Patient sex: F
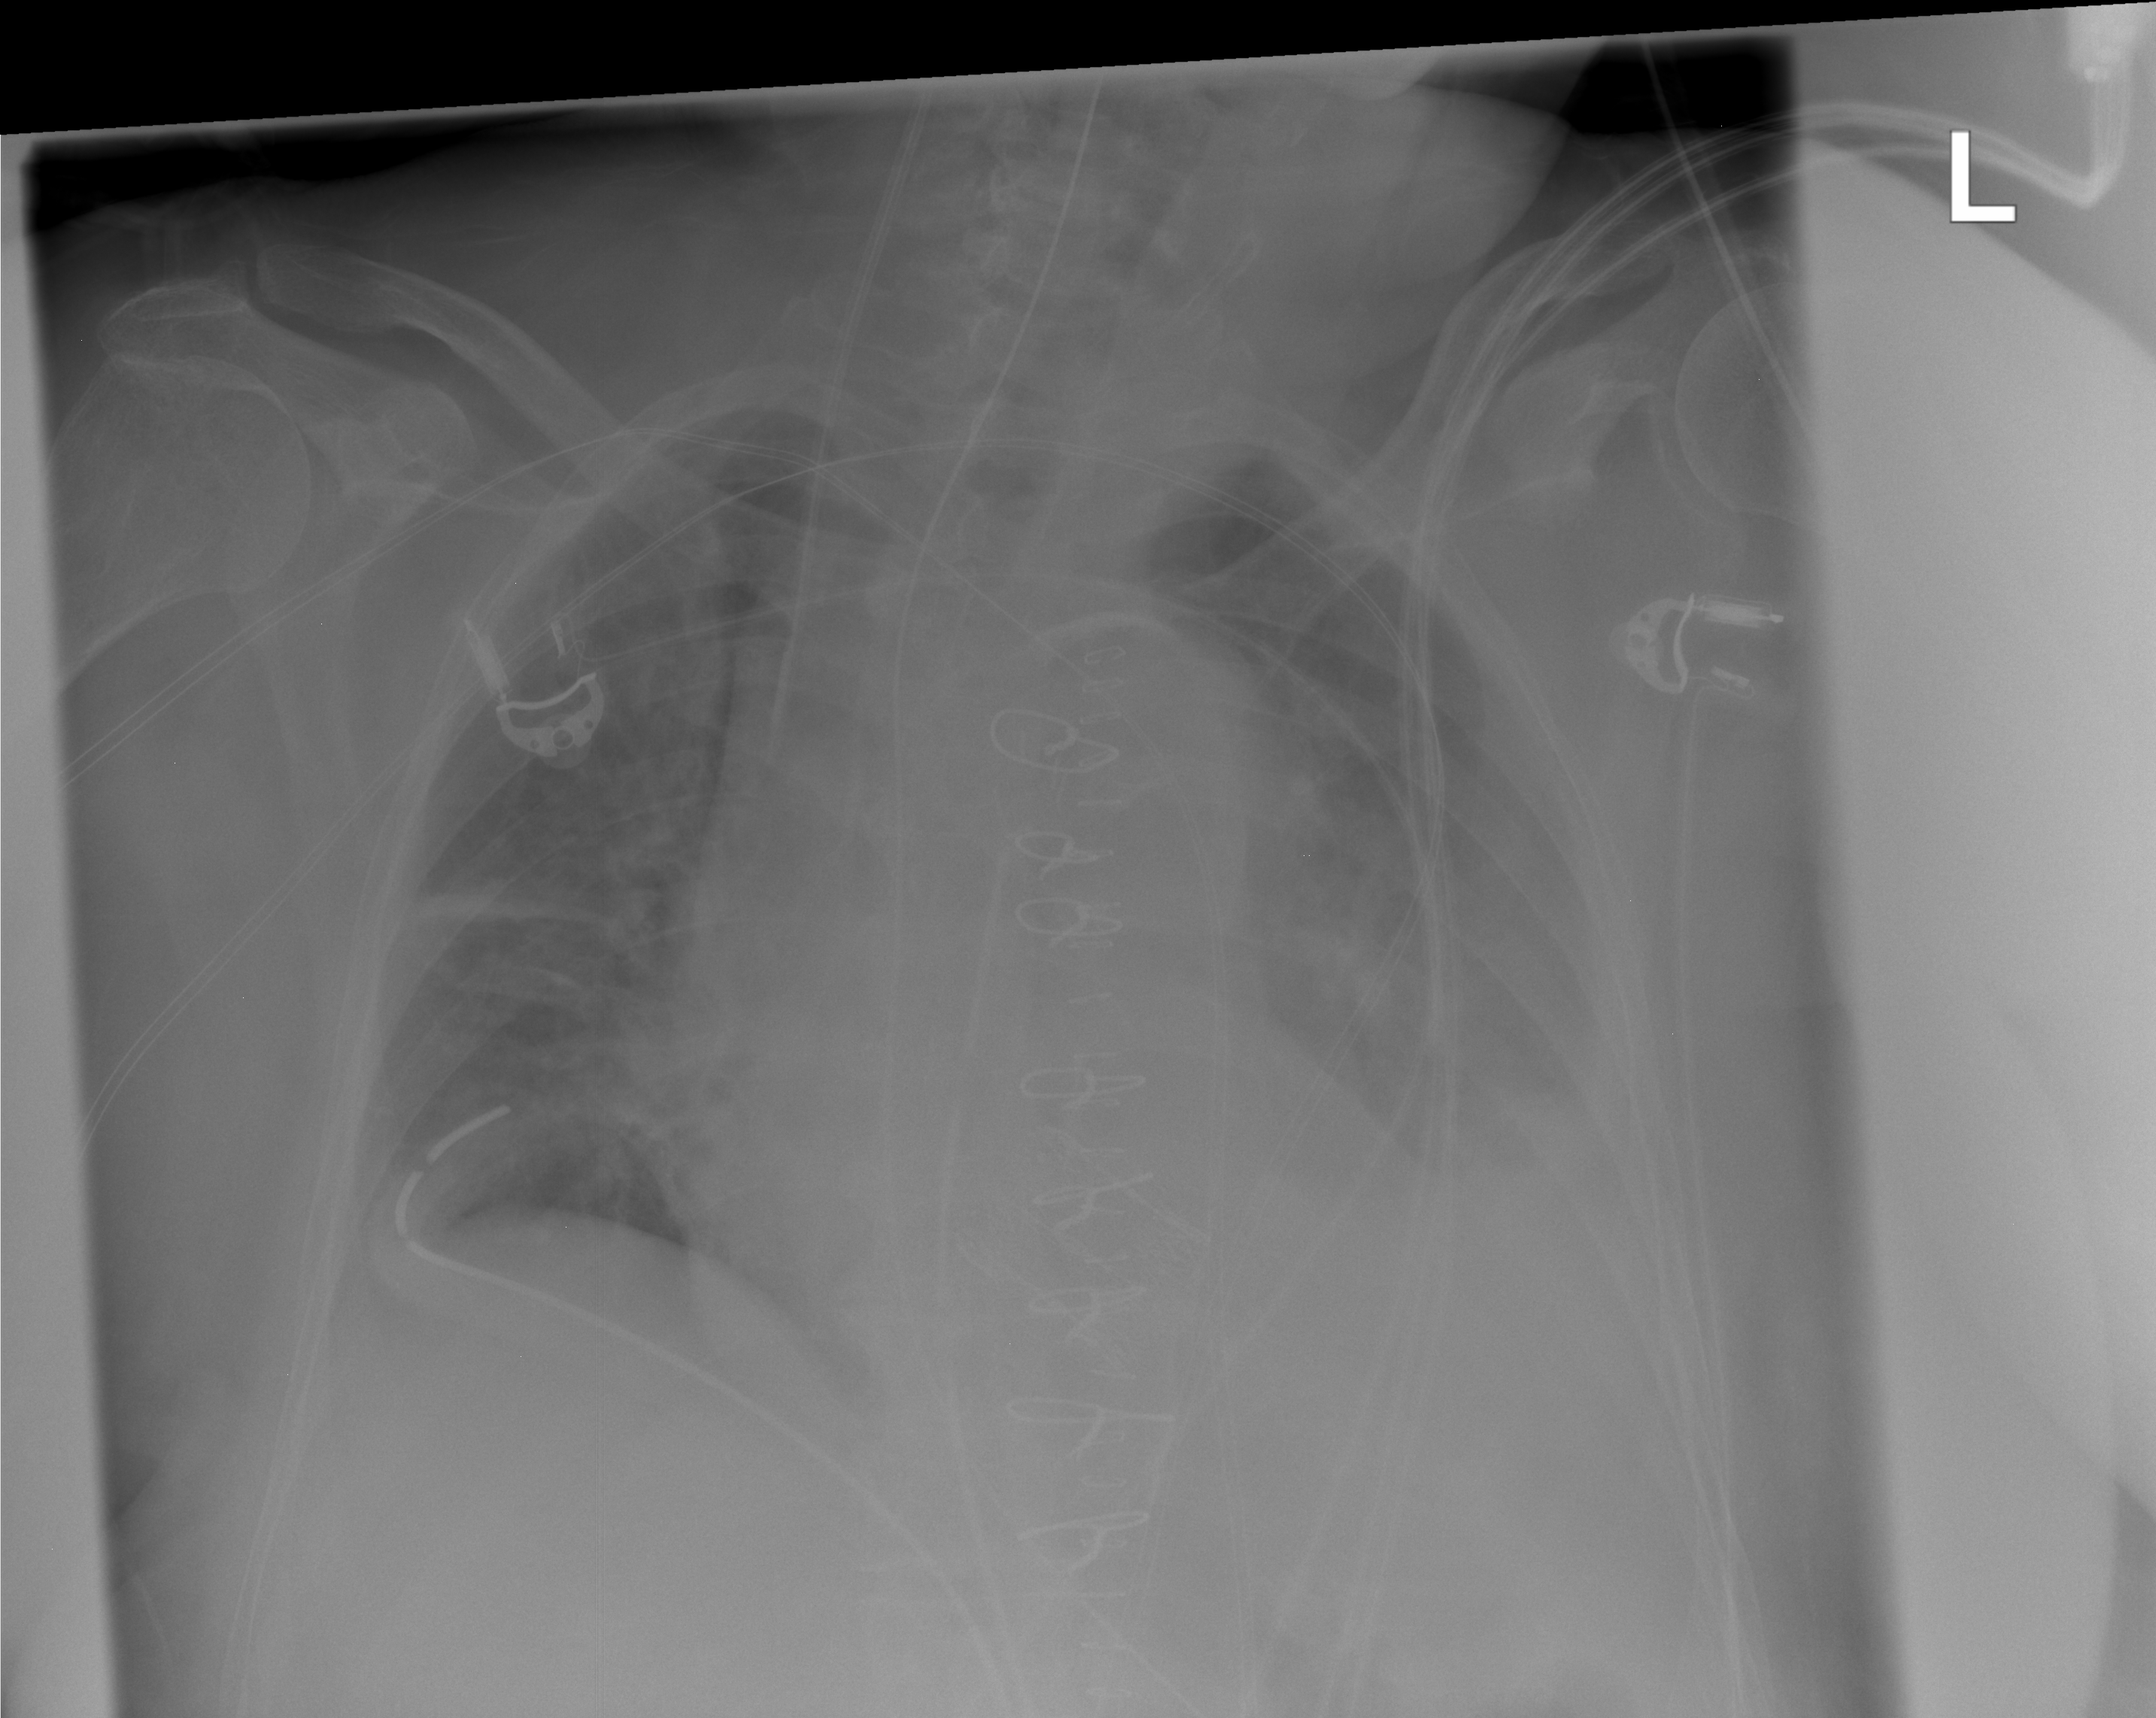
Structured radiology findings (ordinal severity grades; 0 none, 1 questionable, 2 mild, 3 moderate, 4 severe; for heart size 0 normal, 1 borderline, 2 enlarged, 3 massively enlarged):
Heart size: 2
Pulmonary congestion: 0
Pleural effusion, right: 0
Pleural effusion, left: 2
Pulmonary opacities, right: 0
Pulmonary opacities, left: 0
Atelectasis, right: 2
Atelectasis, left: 2